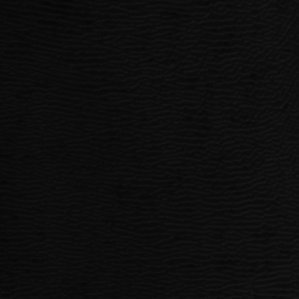
Label: frost